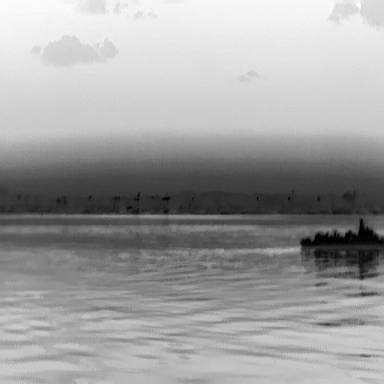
There is a warship in the infrared image.